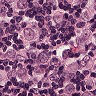
Metastatic tissue present: yes